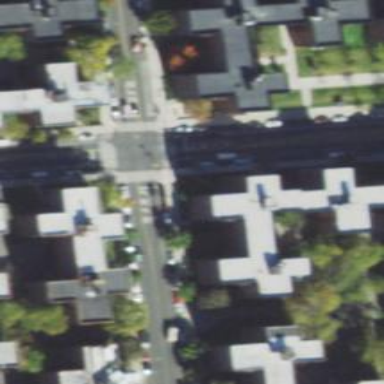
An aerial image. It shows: Asphalt footway with zebra crossing.